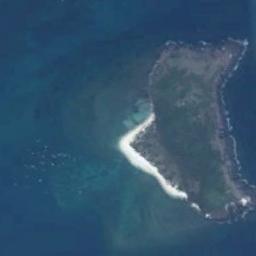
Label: island